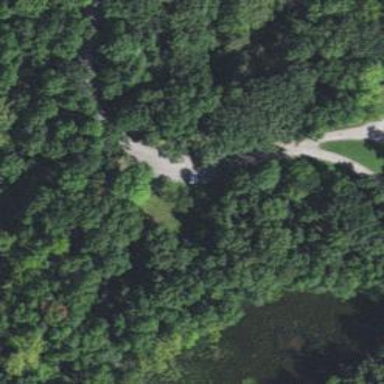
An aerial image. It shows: Driveway marked with black trail.